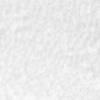
Label: no_change